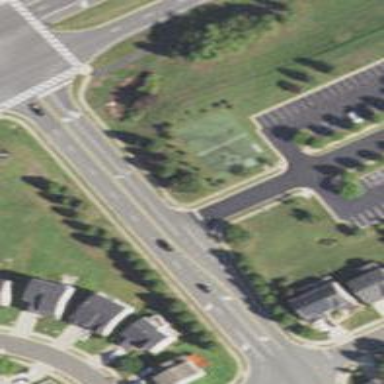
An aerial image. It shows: Stop road.